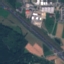
Land use / land cover: Highway